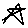
Label: star